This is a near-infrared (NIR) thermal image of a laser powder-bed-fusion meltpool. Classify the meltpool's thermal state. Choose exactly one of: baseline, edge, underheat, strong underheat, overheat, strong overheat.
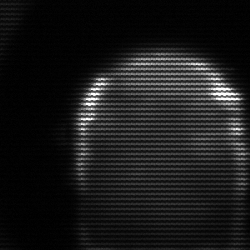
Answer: edge